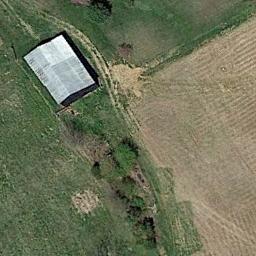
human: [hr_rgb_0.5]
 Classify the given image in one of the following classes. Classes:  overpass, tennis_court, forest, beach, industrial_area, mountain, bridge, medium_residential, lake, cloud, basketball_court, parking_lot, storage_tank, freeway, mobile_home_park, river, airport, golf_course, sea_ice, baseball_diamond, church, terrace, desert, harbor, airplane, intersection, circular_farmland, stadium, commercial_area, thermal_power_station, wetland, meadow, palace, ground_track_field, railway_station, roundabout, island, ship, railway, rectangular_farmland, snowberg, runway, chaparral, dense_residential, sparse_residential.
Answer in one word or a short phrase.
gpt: sparse_residential